Aerial crown-view tile of a tropical tree (Barro Colorado Island, Panama), acquired 20250217:
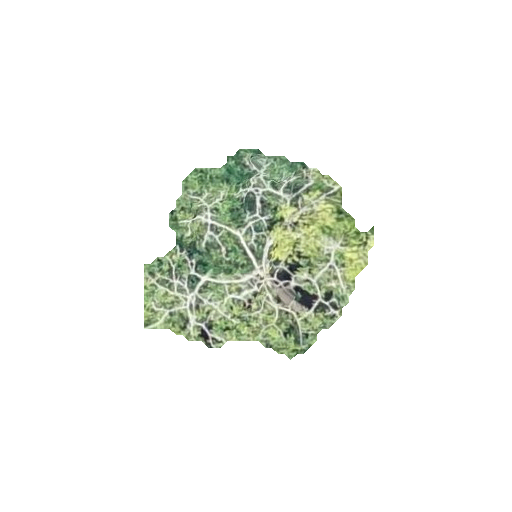
Species: Hieronyma alchorneoides
GBIF accepted scientific name: Hieronyma alchorneoides
Crown area: 48.636 m²